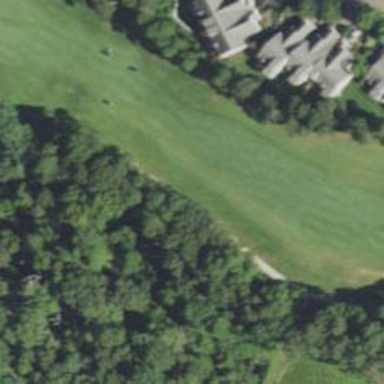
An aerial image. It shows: View of golf hole.